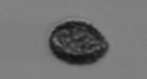
Label: Pseudochattonella_farcimen